Question: my project was running correctly but after that I made few apps I start my work on previous app but I'm trying to send email this time I'm getting this error and I'm not able to understand what's the problem, I tried to get email and console and it's working but when I use
'''
EMAIL_BACKEND = django.core.mail.backends.smtp.EmailBackend
'''
I get this error, can someone help to figure it out what's the problem
'''
EMAIL_BACKEND = config('EMAIL_BACKEND', default='django.core.mail.backends.smtp.EmailBackend')
EMAIL_HOST = config('EMAIL_HOST', cast=Csv())
EMAIL_PORT = config('EMAIL_PORT', cast=int)
EMAIL_USE_TLS = config('EMAIL_USE_TLS', cast=bool)
EMAIL_HOST_USER = config('EMAIL_HOST_USER')
EMAIL_HOST_PASSWORD = config('EMAIL_HOST_PASSWORD')
'''
This is what I'm using in my settings
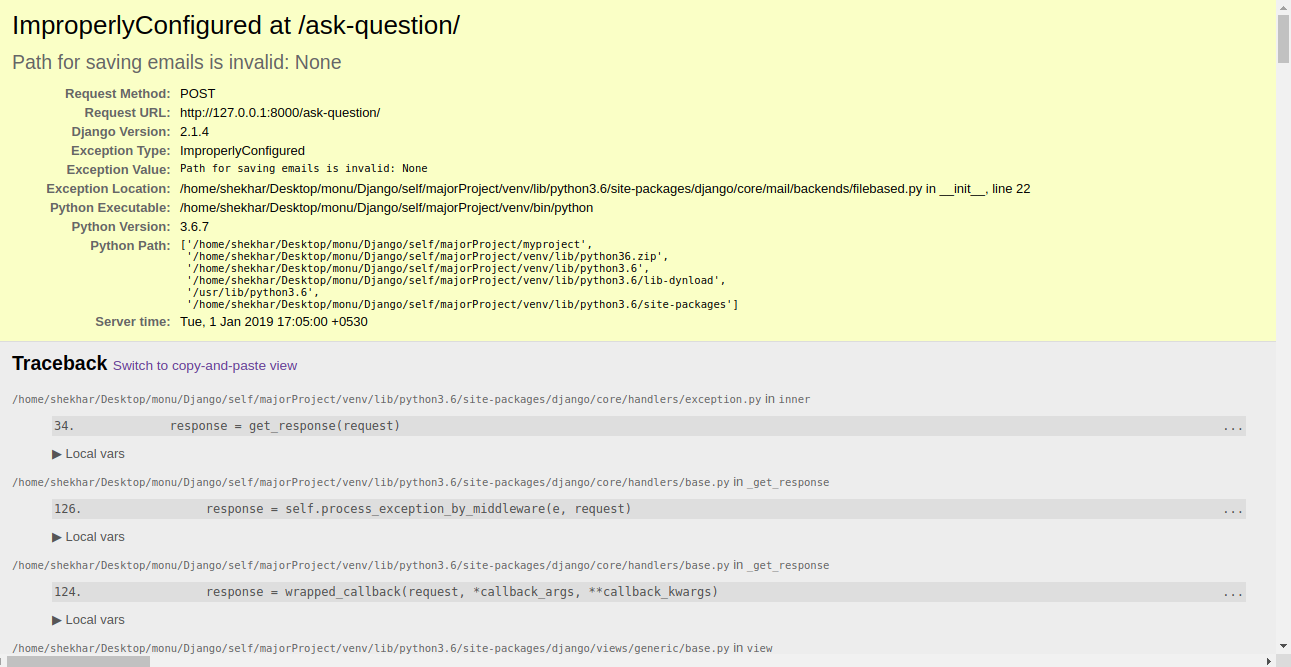
Answer: I think you are using 'django.core.mail.backends.filebased.EmailBackend' instead of 'django.core.mail.backends.smtp.EmailBackend' in your . Or you could be using 'get_connection' method to use a backend when sending an email like this:
'''
connection = get_connection(backend="django.core.mail.backends.filebased.EmailBackend")
# some other code
connection.send_messages(messages)
'''
If you do, then make sure to set 'EMAIL_FILE_PATH' in :
'''
EMAIL_FILE_PATH = '/tmp/app-messages' # Proper path should be given here
'''
More details can be found here: <URL>